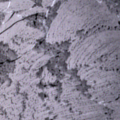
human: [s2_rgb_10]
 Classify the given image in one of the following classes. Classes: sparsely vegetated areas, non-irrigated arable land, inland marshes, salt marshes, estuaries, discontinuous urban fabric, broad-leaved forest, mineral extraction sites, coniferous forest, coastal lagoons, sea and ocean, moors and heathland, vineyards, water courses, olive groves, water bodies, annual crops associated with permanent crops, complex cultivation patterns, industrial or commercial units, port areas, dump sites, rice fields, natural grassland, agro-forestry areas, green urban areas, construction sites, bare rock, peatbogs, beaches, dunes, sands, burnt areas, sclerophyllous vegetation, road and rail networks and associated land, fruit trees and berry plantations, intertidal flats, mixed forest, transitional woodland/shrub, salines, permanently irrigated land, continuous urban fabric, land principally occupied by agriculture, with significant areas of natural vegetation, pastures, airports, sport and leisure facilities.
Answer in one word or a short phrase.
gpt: sea and ocean